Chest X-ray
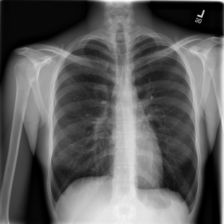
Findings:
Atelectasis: negative
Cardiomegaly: negative
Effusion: negative
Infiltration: negative
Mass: negative
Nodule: negative
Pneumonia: negative
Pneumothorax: negative
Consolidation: negative
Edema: negative
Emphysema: negative
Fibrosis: negative
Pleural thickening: negative
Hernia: negative